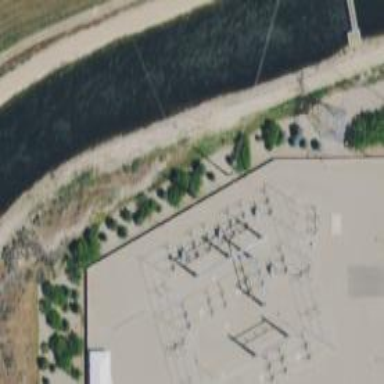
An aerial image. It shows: Switch used for power control.